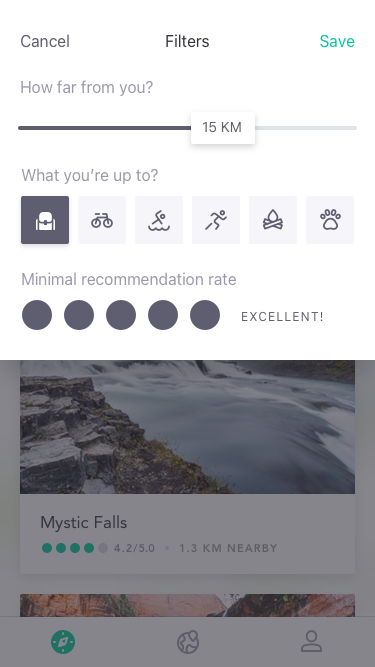
Text in this UI design:
Minimal recommendation rate
EXCELLENT!
What you’re up to?
How far from you?
15 KM
Filters
Save
Cancel